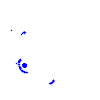
Particle: electron